Interaction volume radius: 5 \u00c5
Interaction volume height: 15 \u00c5
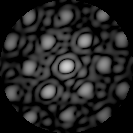
Disorder parameter: 0.3228